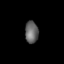
Tissue: skin
Cell type: Epithelial cells
Senescence score: 0.2771
Nuclear area (px): 286
Mean DAPI intensity: 100.78